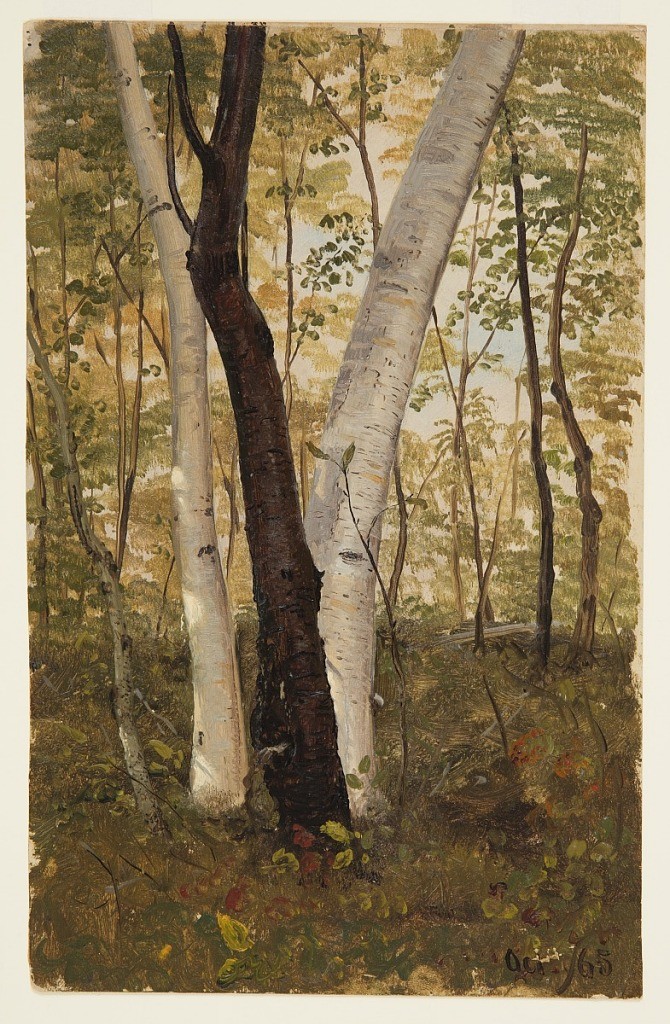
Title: In the Woods, Vermont
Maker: Frederic Edwin Church, American, 1826–1900
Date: October 1865
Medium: Oil and graphite on tan paperboard
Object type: Drawing
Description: Landscape and botanical sketch showing a view of trees in the dense woods of Vermont. A center, the lower trunks of two light birch trees and one dark beech tree serve as the composition's focus. Rendered in great detail, the tree trunks extend out of frame along the upper margin. Red and green undergrowth covers the ground below, while numerous smaller trees form a screen of greenery behind the primary trees. Patches of clouds and blue sky are sporadically visible through the vegetation.